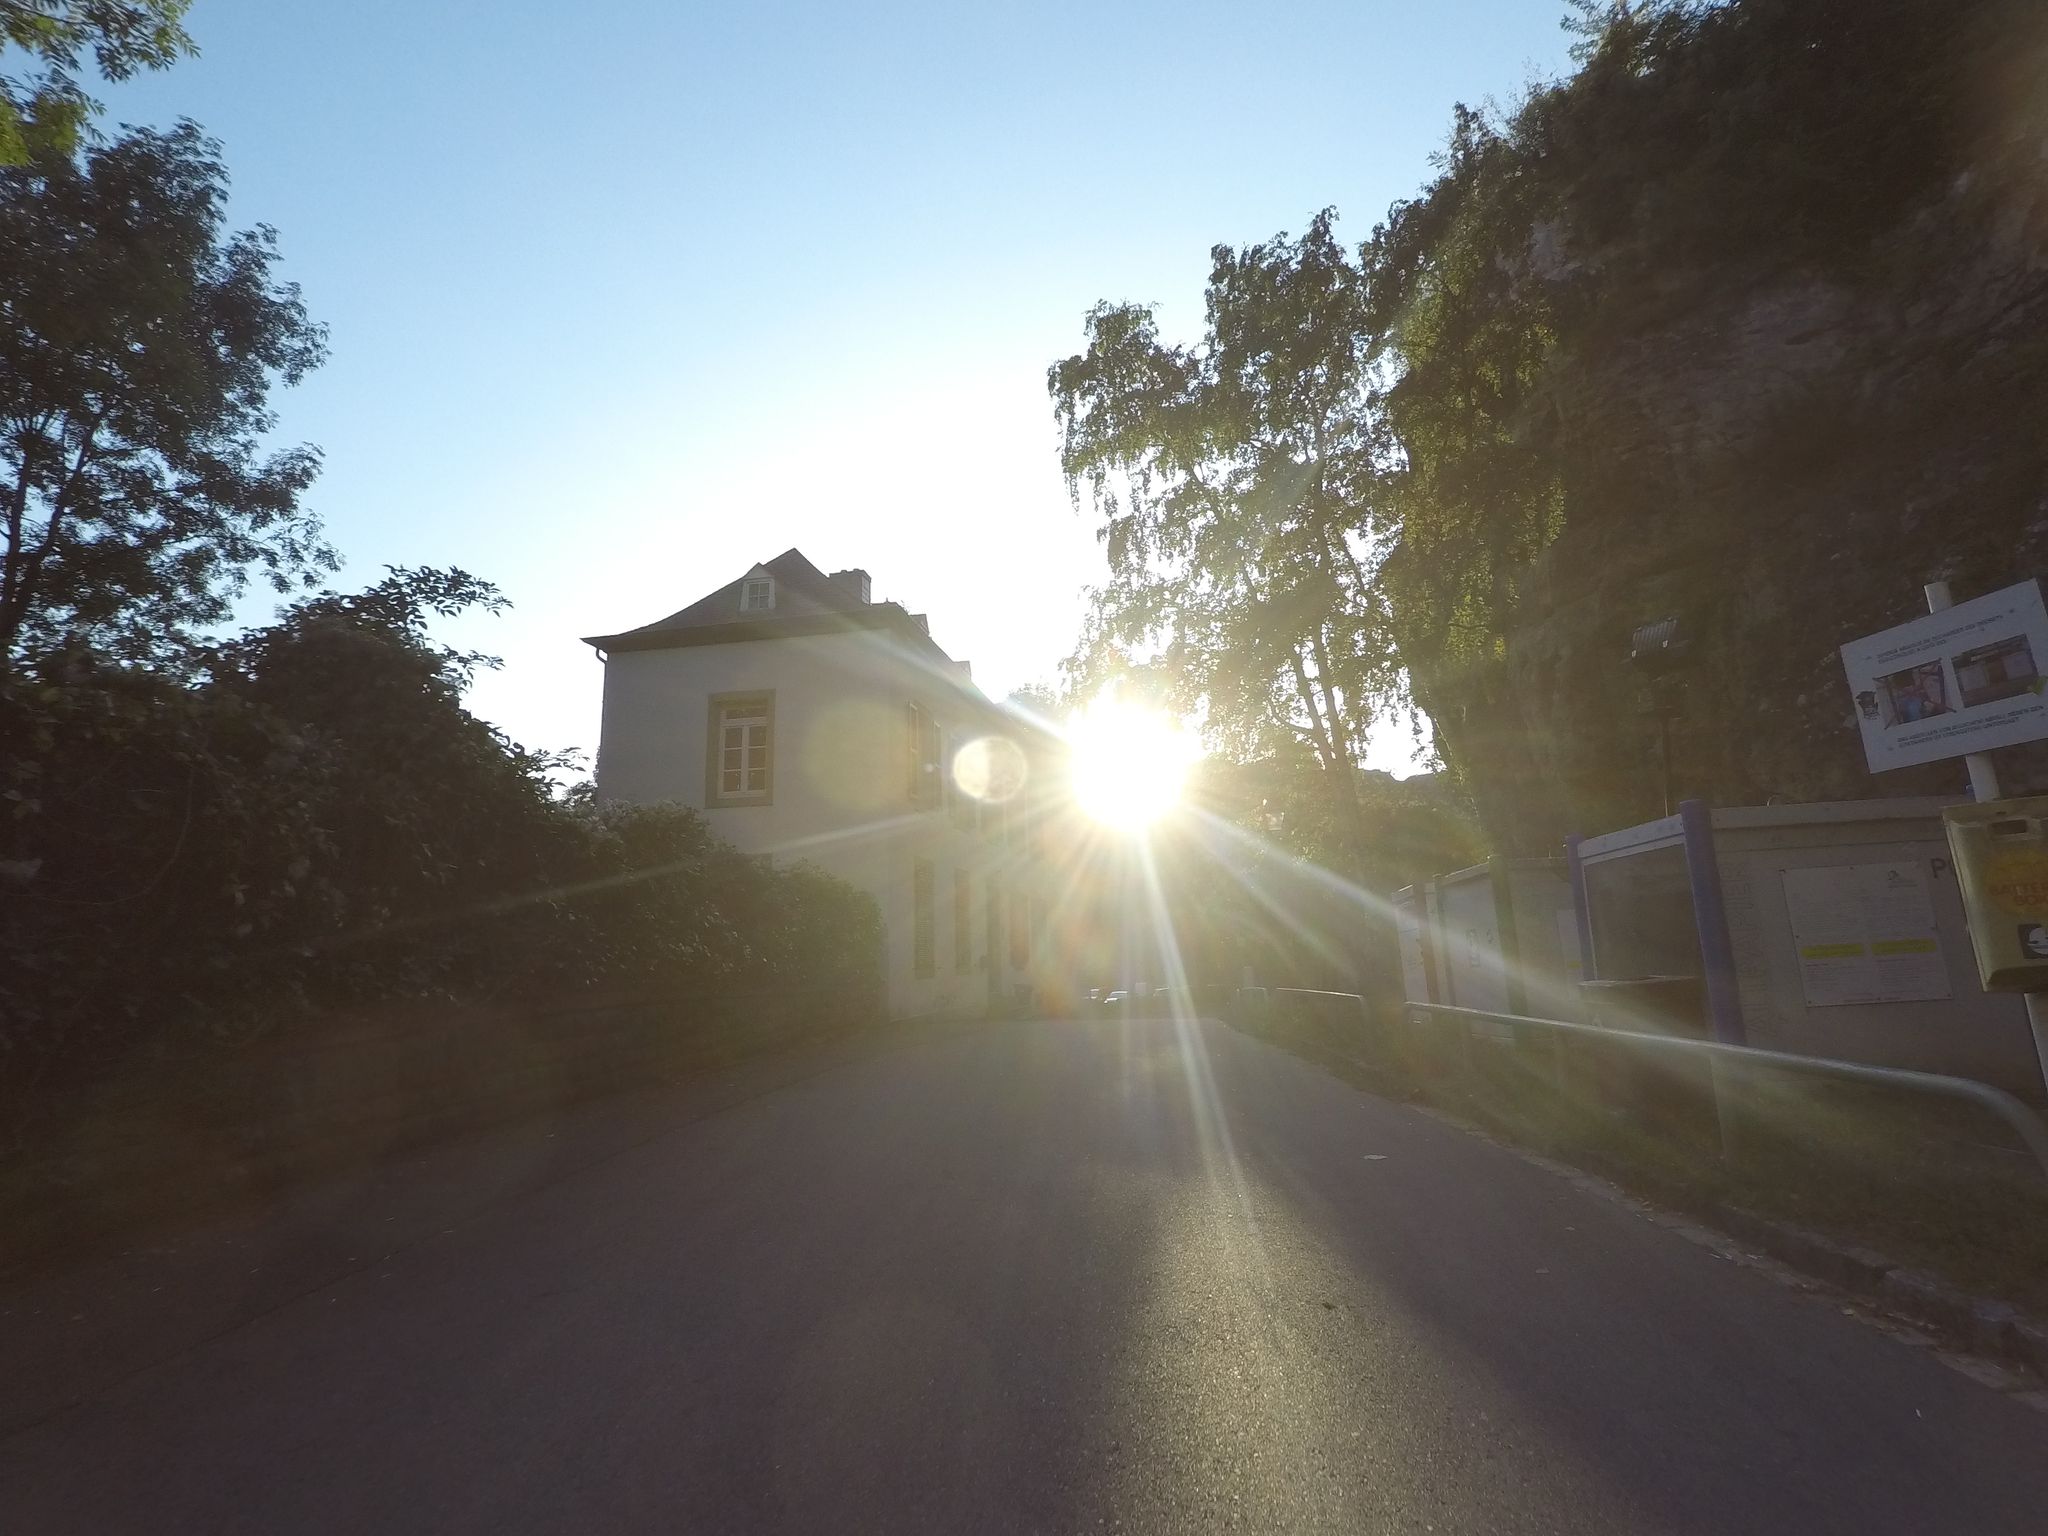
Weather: clear
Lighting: day
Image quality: slightly poor
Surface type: driving surface
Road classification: path, living_street
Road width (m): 2
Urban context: urban centre
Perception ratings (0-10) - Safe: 2.31, Lively: 6.46, Beautiful: 9.18, Boring: 7.66, Depressing: 3.58, Wealthy: 3.13